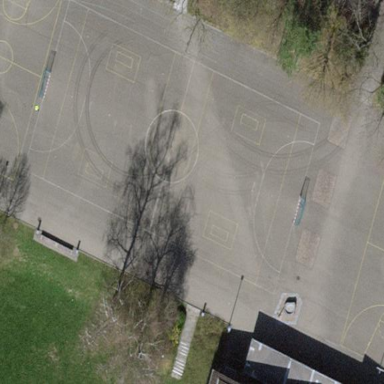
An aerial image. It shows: Multi-sport pitch with asphalt surface.